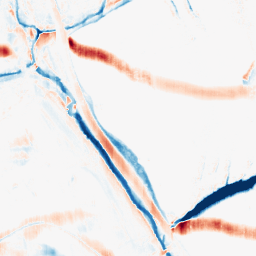
Category: morphological
Decomposition family: morphological_rect
Decomposition parameters: operation: average
width: 5
height: 20
Upsampling method: cubic_mitchell
Upsampling parameters: scale: 4
Upsampling scale: 4